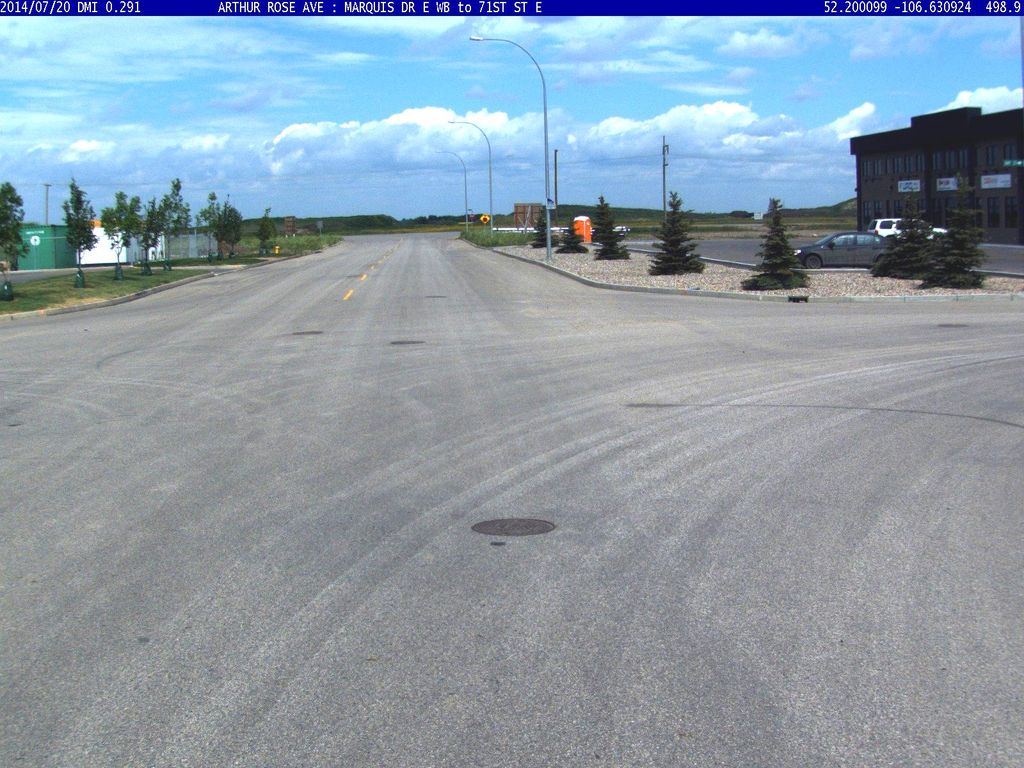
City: saskatoon